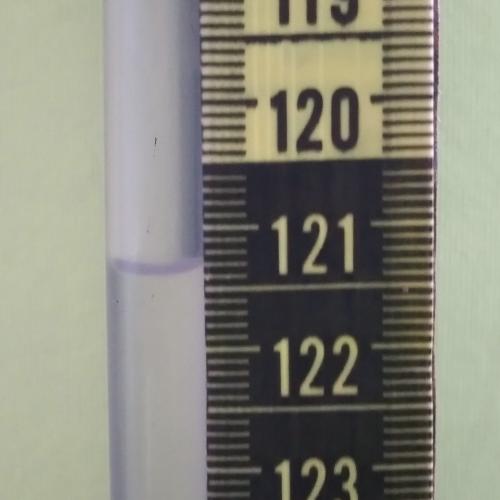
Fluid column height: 121.3 cm